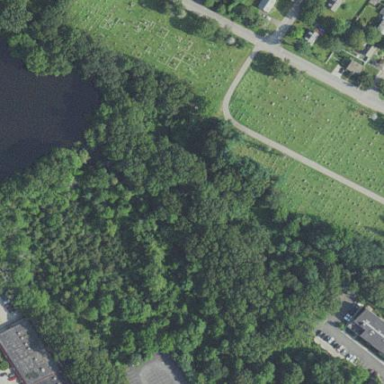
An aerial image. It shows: Cemetery.